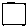
Label: square